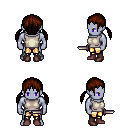
a pixel art fantasy rpg character, male body template, dark elf, purple skin, white sleeveless shirt, gold greaves, brown twin-tailed hairstyle, maroon shoes, dagger, four views (front, back, left, right), 2x2 character sprite sheet, small pixel art, hard edges, no anti-aliasing